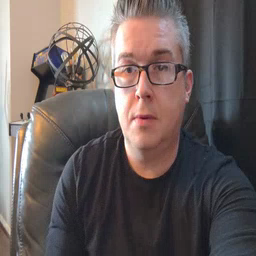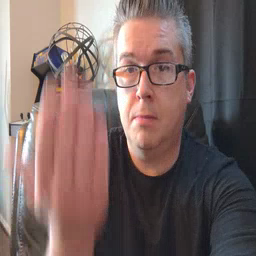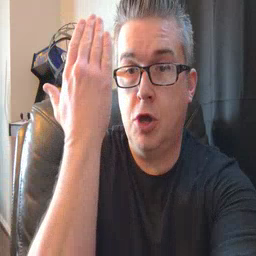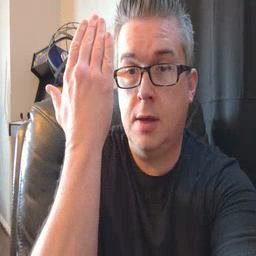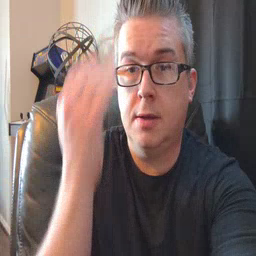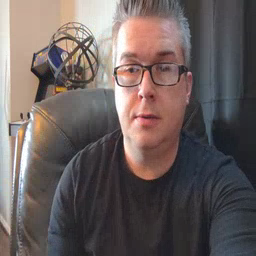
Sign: morning